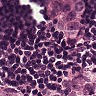
Metastatic tissue present: yes